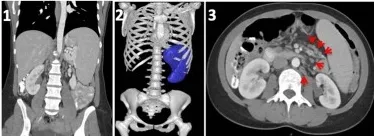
Imaging, bone marrow biopsy findings and characterization and location of the novel FAS heterozygous variant in a patient with CD4 lymphopenia and ALPS. (A) Computed tomography of abdomen and pelvis. (1) Coronal section: Splenomegaly. (2) Splenic volume estimation by 3D reconstruction: 1,034 milliliter (mL) (normal 200 +- 50 mL). (3) Axial section: Paraortic and mesenteric lymphadenopathy.
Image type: radiology (ct)